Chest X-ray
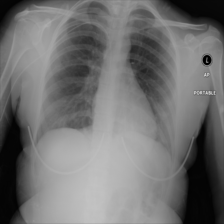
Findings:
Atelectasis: negative
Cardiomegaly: negative
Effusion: negative
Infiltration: negative
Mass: negative
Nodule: negative
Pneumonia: negative
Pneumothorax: negative
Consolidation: negative
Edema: negative
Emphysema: negative
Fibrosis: negative
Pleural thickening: negative
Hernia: negative